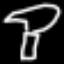
Label: mushroom